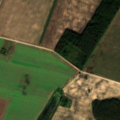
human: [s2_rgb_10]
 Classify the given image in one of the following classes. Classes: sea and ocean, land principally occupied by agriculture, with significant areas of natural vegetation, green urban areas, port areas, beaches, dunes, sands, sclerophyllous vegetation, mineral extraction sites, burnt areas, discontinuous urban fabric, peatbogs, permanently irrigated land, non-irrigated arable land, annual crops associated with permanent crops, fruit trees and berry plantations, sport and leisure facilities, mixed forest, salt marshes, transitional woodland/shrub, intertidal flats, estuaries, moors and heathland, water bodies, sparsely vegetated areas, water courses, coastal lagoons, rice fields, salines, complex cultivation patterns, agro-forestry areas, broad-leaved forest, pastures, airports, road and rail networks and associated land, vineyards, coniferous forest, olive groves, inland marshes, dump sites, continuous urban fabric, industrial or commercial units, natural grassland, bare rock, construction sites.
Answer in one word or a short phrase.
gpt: non-irrigated arable land, broad-leaved forest